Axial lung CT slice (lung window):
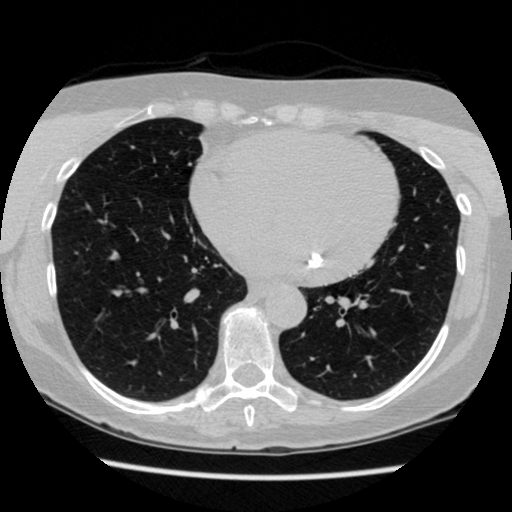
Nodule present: no